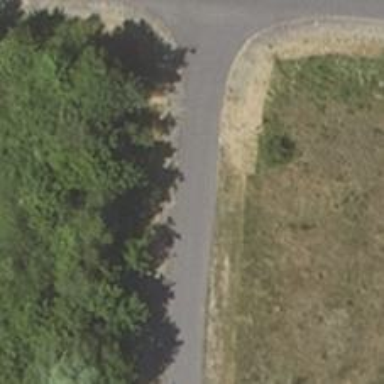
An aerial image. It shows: Smoothly paved residential road.